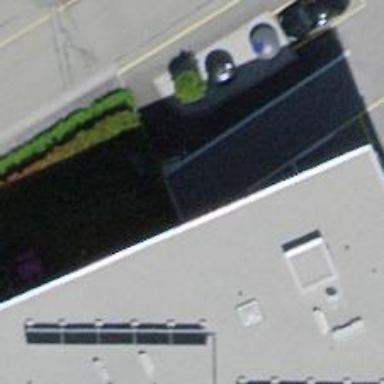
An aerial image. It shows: Parking entrance.